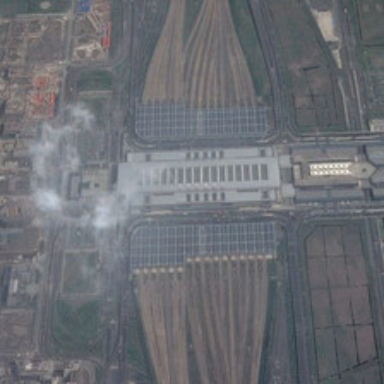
Lots of trains are near the railway track .